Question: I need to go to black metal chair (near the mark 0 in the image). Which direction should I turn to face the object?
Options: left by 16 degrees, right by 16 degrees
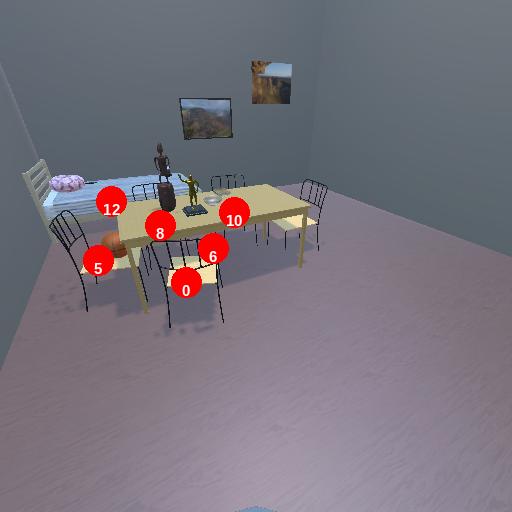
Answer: left by 16 degrees